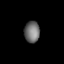
Tissue: lung
Cell type: Endothelial cells
Senescence score: 0.5655
Nuclear area (px): 324
Mean DAPI intensity: 108.71